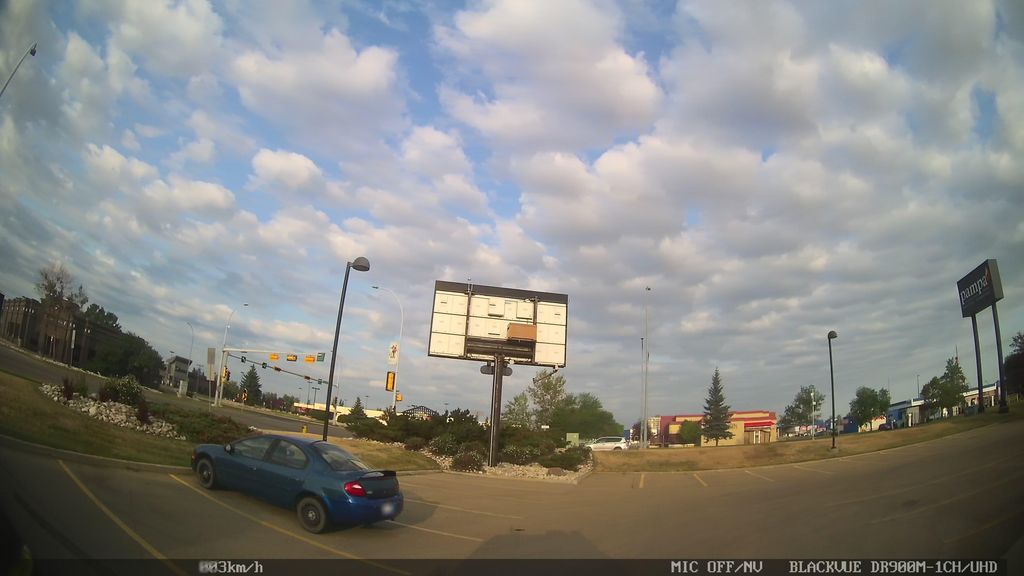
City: edmonton